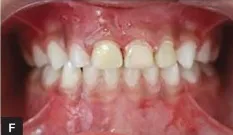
Cemented crown, immediate postoperative esthetics.
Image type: medical_photograph (oral_photograph)